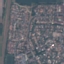
Label: Residential